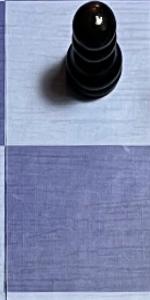
Label: Empty